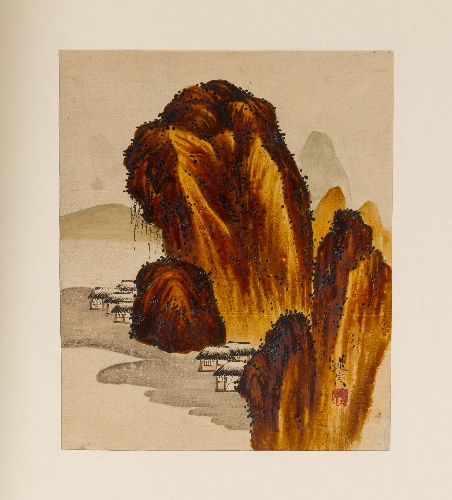
Artist: Shibata Zeshin
Artist bio: Japanese, 1807–1891
Date: 19th century
Object type: Painting
Classification: Paintings
Medium: Colored lacquers on paper
Culture: Japan
Dimensions: 8 x 6 3/4 in. (20.3 x 17.1 cm)
Department: Asian Art
Credit line: Rogers Fund, 1964
Accession year: 1964
Repository: Metropolitan Museum of Art, New York, NY
Tags: Landscapes